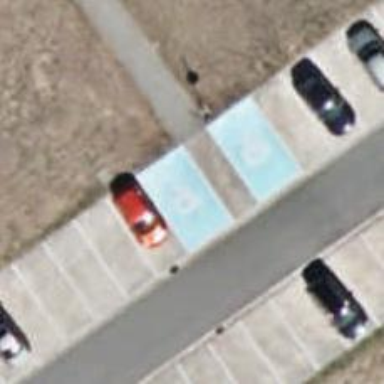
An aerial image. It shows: Parking area with parking spaces.